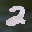
Label: 2